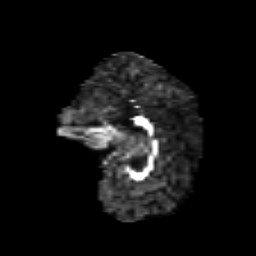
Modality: FA
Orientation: sagittal
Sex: female
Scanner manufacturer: siemens
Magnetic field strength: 3 T
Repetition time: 5 s
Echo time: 0.071 s